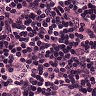
Metastatic tissue present: yes